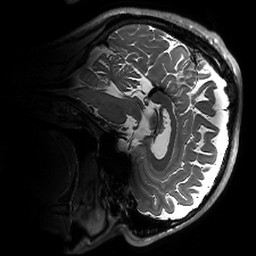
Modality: T2w
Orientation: sagittal
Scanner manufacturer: siemens
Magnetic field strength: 6.98 T
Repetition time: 5.5 s
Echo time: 0.133 s